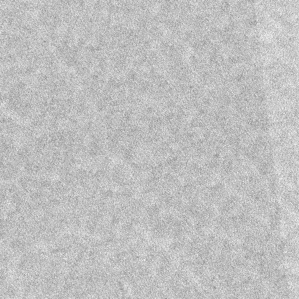
Label: frost